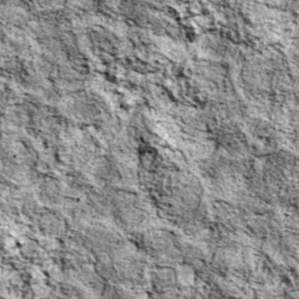
Label: non_frost